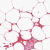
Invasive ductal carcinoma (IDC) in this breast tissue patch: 0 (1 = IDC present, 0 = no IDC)